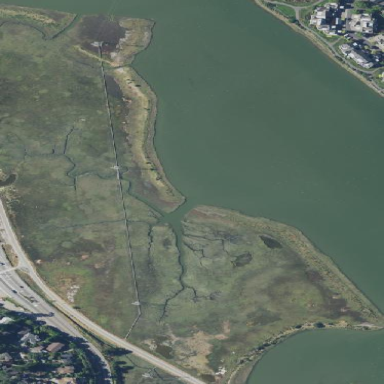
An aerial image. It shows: Marsh wetland.